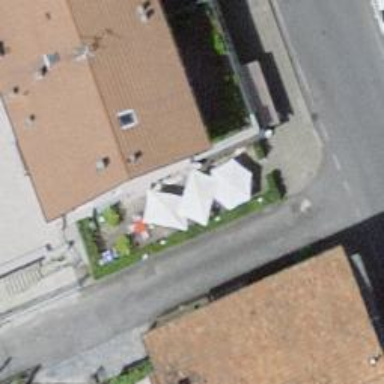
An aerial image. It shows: Café.